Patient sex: M
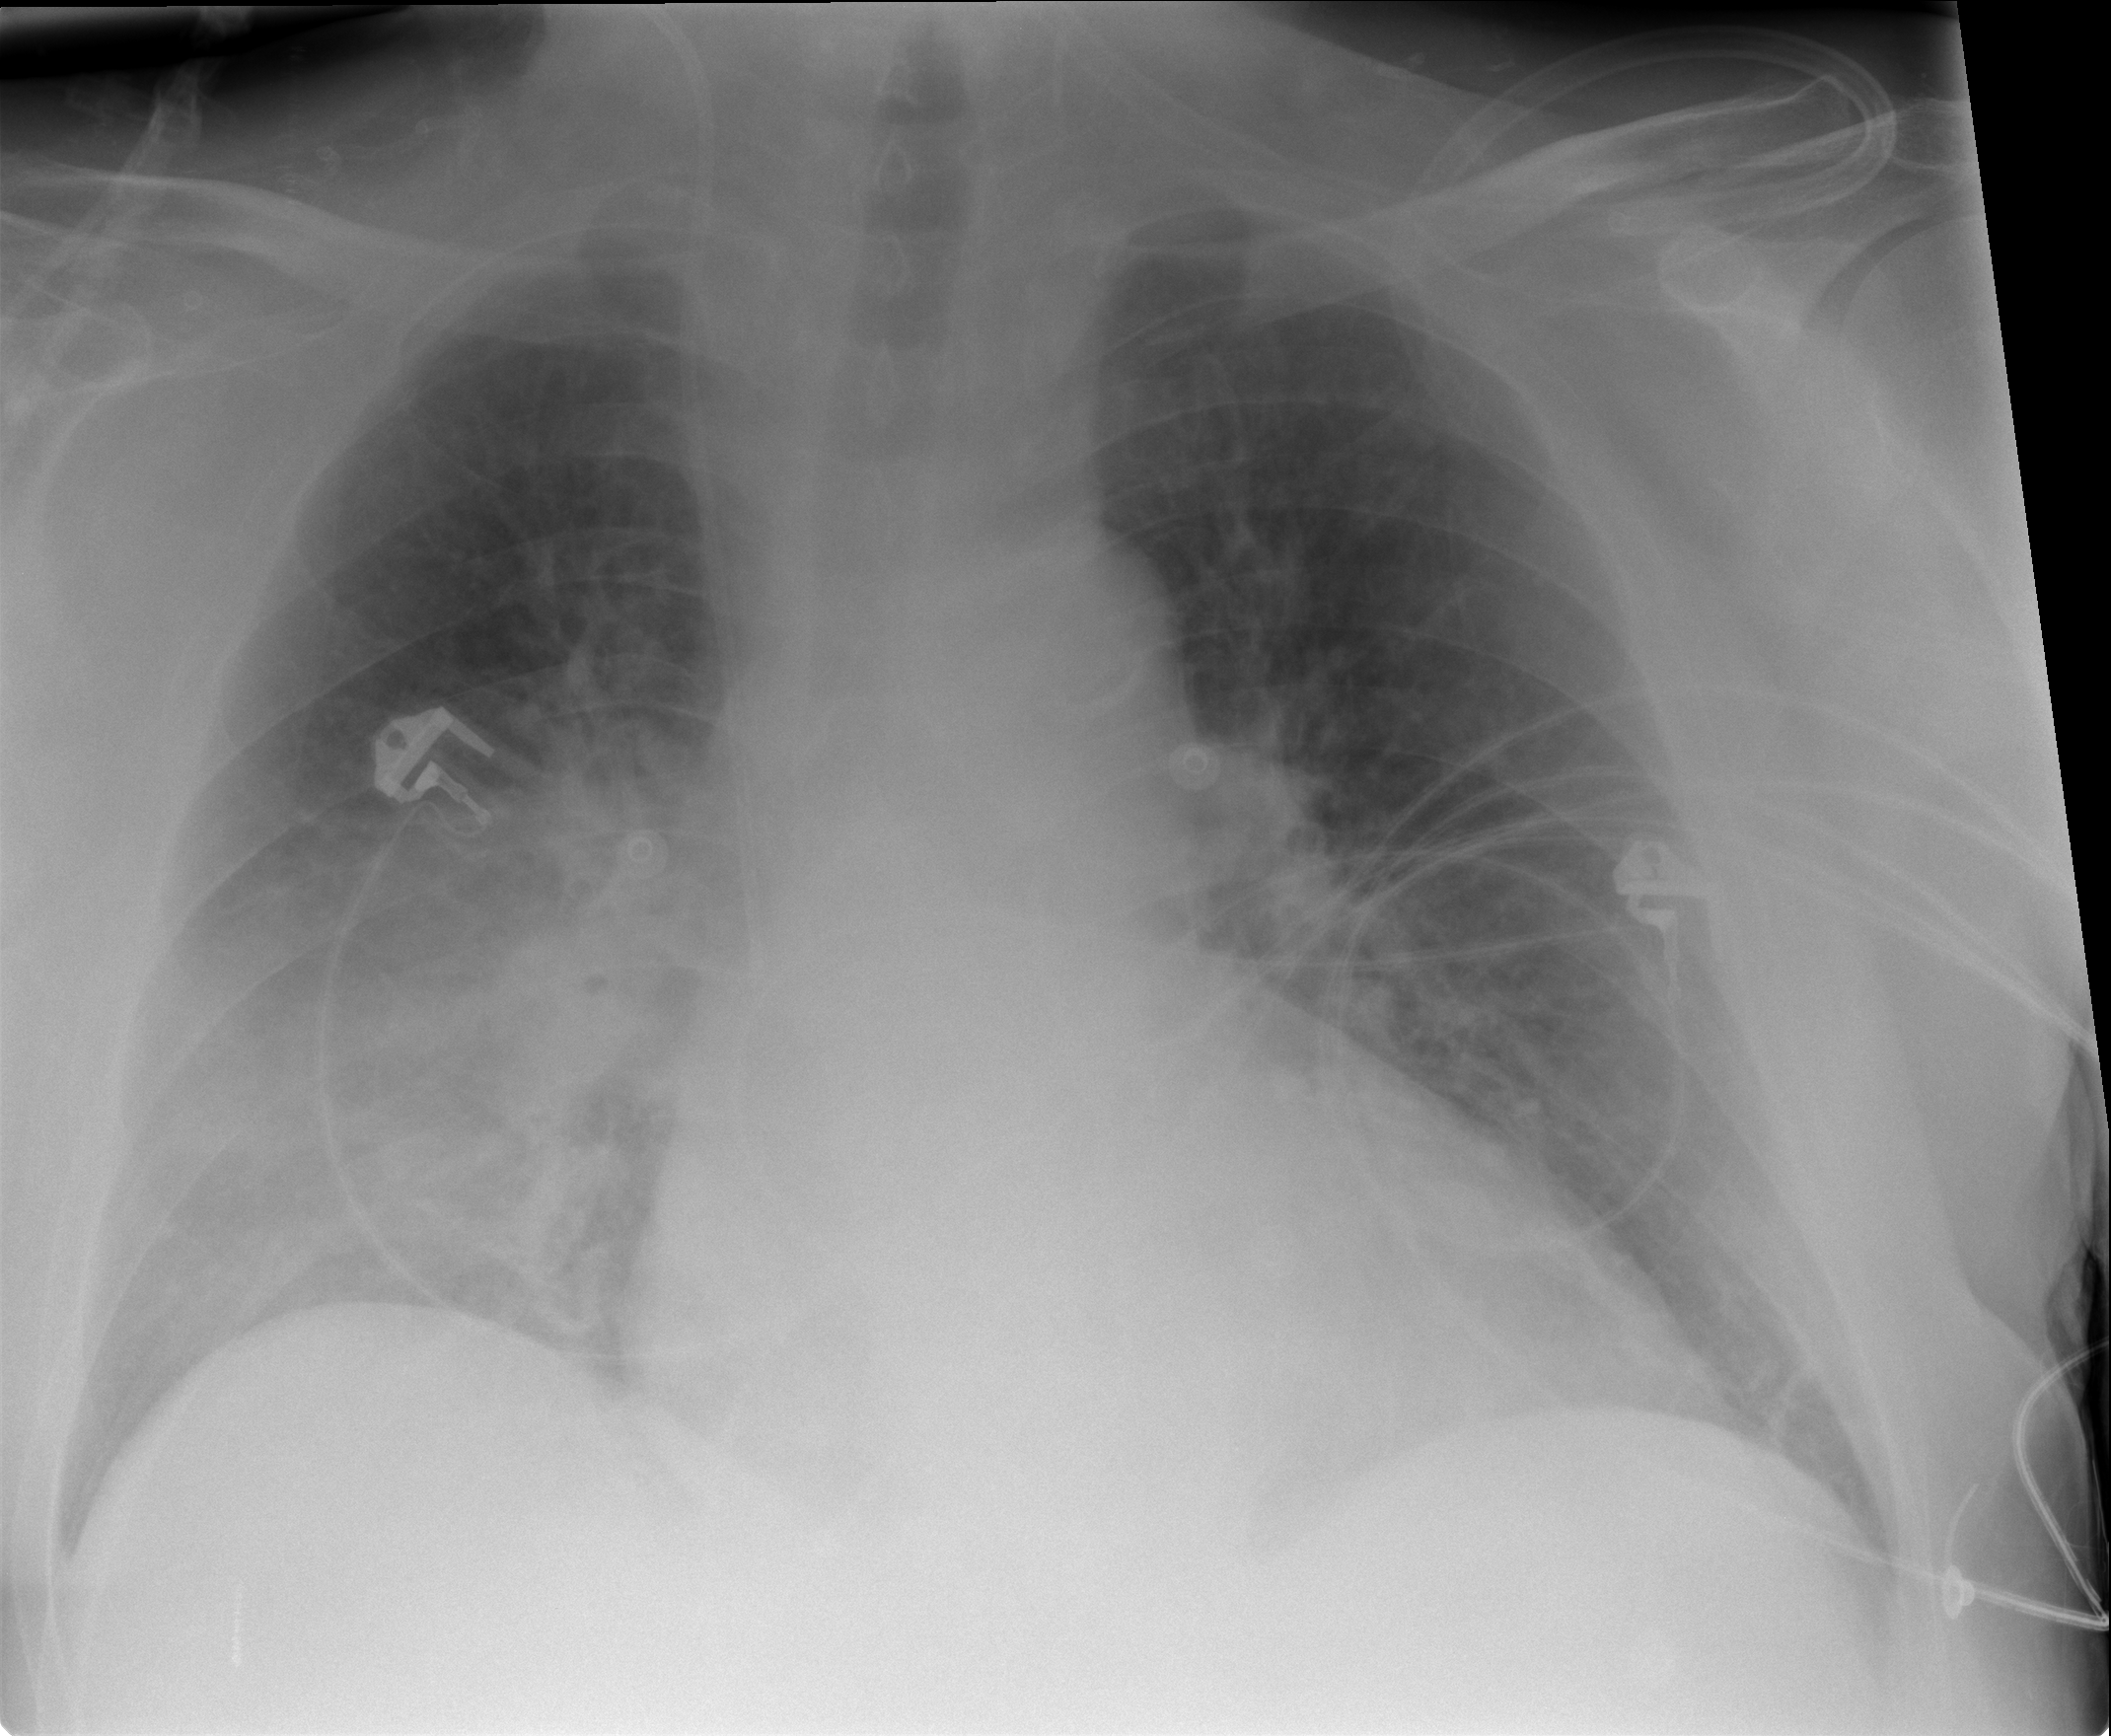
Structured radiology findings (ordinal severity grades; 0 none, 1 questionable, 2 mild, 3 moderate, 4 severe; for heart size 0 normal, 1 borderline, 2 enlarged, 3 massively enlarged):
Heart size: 1
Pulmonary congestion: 0
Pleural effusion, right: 1
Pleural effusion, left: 0
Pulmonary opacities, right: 3
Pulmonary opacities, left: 0
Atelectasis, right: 2
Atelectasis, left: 2